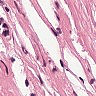
Metastatic tissue present: no